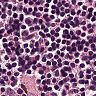
Metastatic tissue present: no